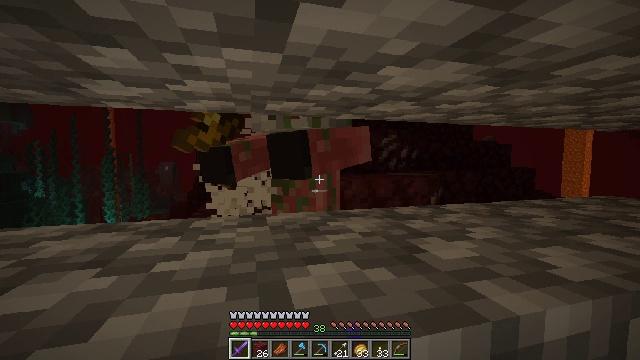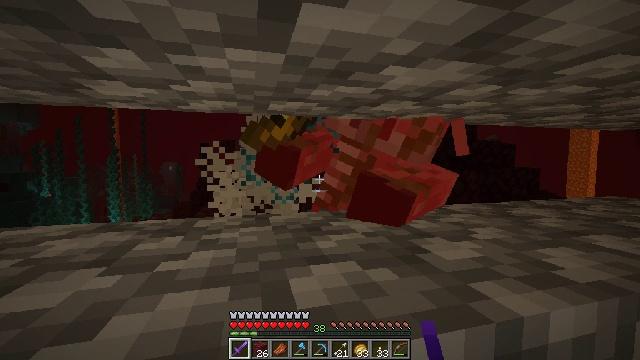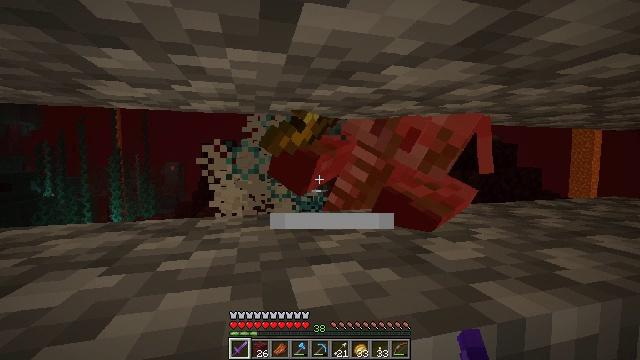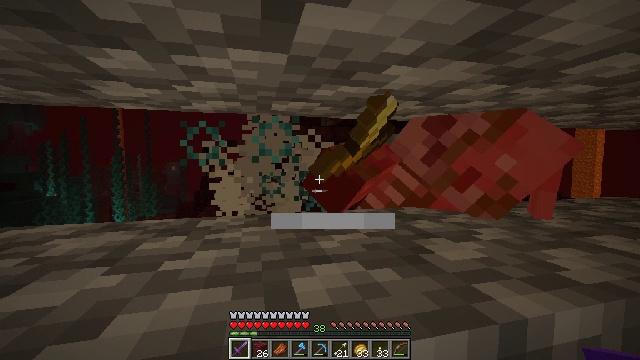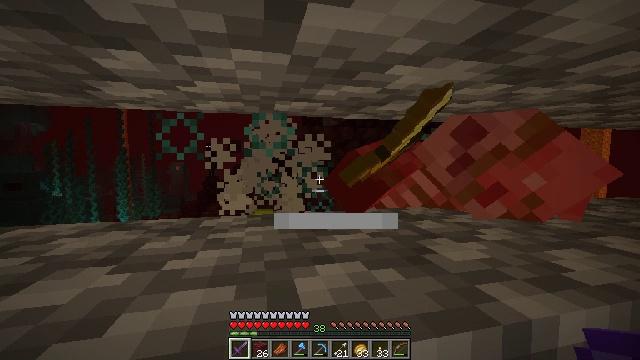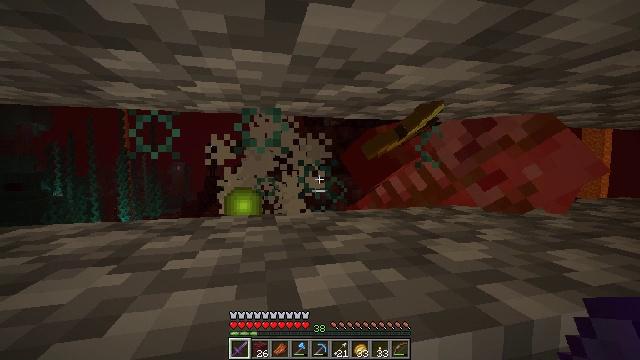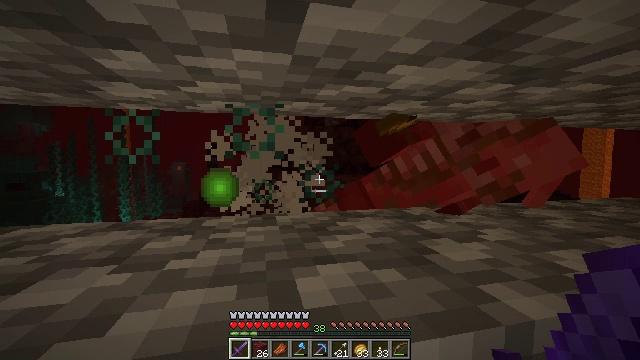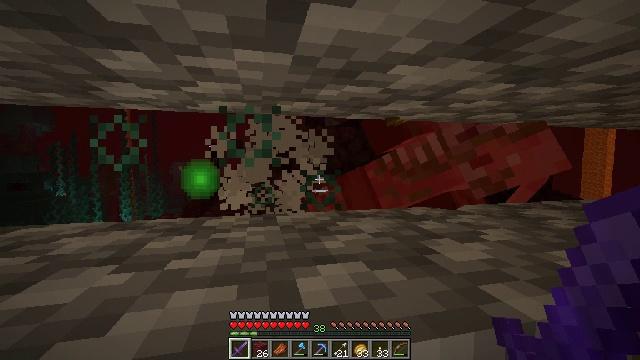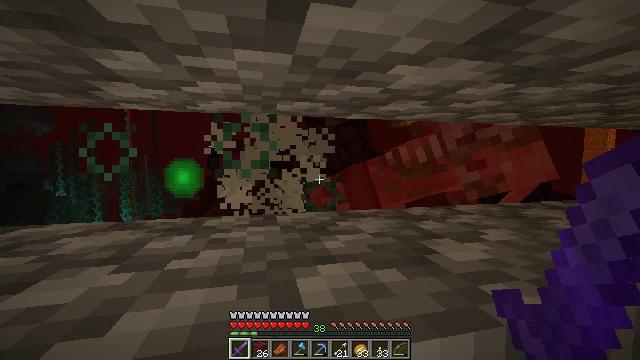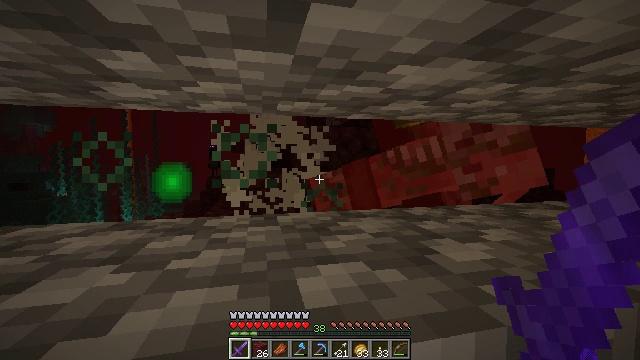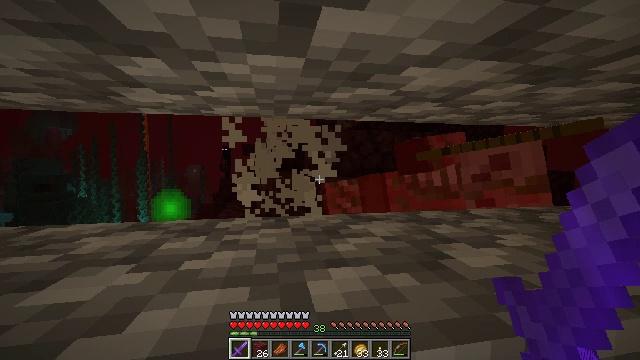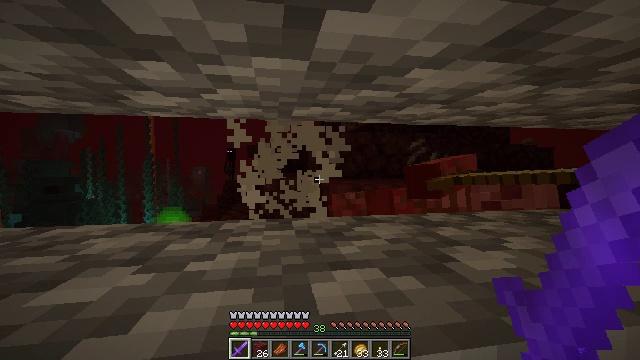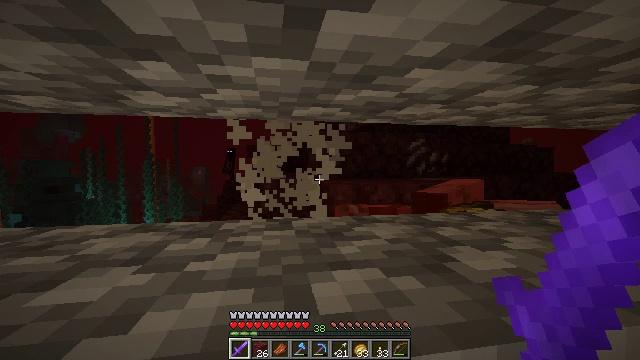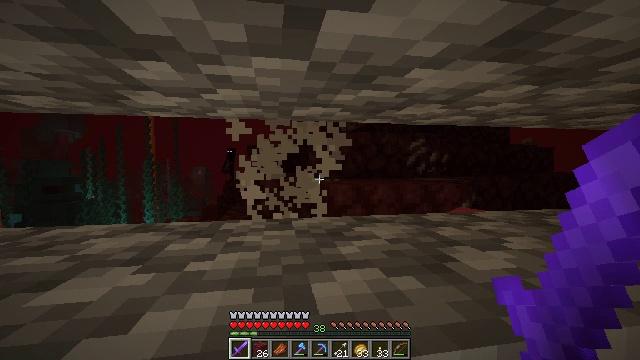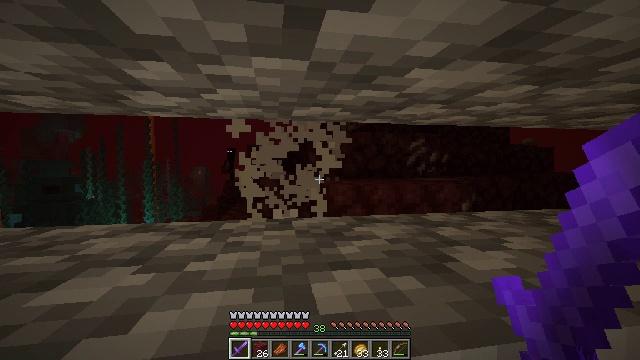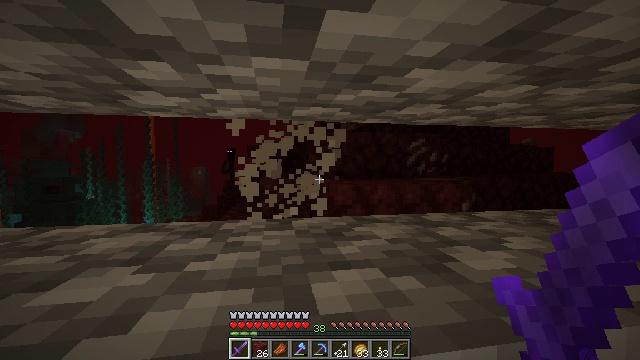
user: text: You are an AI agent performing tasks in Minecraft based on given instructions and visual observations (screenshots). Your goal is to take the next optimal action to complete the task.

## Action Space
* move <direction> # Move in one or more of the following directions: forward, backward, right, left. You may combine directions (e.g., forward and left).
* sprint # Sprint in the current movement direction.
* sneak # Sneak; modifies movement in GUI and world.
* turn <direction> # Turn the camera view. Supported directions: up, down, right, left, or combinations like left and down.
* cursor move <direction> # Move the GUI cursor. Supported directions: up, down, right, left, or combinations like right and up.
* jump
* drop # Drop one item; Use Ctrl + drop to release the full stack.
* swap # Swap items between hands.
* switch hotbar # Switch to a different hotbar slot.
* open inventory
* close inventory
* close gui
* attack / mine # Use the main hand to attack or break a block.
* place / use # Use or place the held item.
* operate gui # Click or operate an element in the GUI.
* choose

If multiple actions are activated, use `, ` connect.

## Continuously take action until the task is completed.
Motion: motion action
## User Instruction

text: Attack the cobblestone slab to gather it.
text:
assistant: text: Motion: no_op
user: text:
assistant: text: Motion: no_op
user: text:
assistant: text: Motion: no_op
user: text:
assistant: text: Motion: no_op
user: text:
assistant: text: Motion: no_op
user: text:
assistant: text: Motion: no_op
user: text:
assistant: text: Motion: no_op
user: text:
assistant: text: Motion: no_op
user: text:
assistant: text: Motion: no_op
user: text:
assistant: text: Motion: turn left
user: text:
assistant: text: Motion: no_op
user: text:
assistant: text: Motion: no_op
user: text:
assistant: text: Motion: no_op
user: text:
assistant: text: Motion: no_op
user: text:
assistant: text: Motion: no_op
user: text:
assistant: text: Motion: no_op
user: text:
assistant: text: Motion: no_op
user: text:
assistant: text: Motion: no_op
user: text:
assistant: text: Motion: no_op
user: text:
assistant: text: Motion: no_op
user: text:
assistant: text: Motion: no_op
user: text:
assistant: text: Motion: no_op
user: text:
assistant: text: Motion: no_op
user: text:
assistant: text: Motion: no_op
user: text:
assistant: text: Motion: open inventory
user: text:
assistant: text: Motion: open inventory
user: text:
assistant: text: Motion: open inventory
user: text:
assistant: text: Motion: no_op
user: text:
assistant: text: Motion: cursor move right and down
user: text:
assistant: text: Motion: cursor move right and down